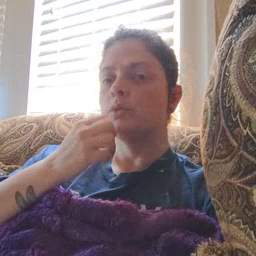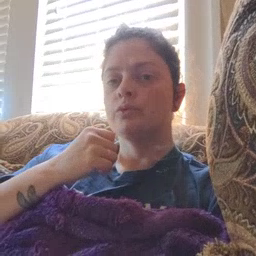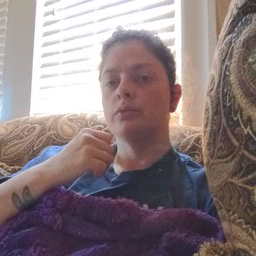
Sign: underwear